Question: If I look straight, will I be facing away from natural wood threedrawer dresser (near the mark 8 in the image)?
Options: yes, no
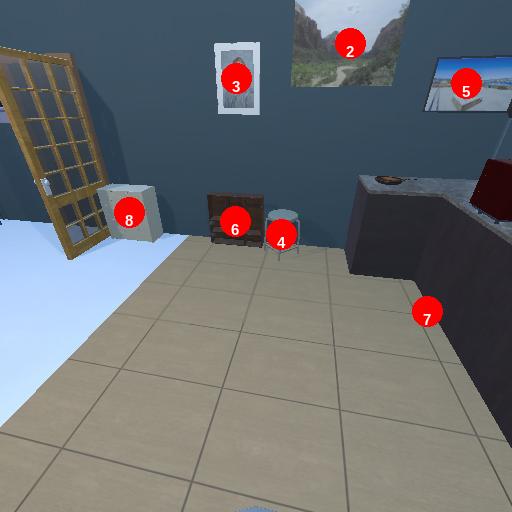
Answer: yes